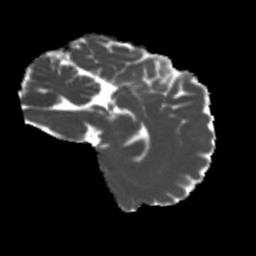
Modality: MD
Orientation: sagittal
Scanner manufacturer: siemens
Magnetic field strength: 3 T
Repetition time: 4 s
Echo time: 0.0594 s